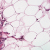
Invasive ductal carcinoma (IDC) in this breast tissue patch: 0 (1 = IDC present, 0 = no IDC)